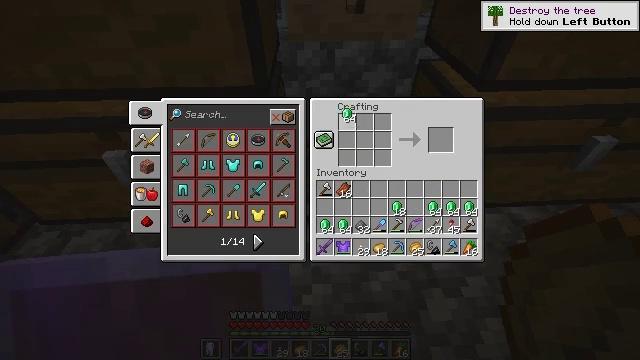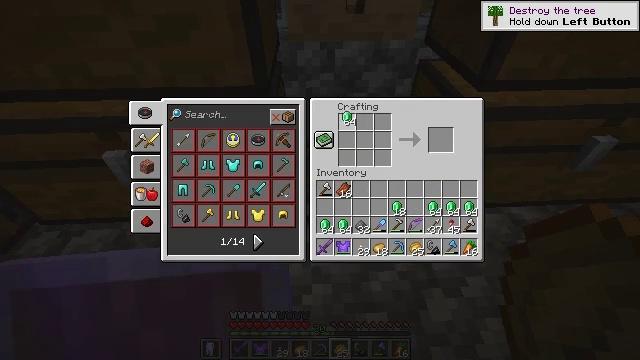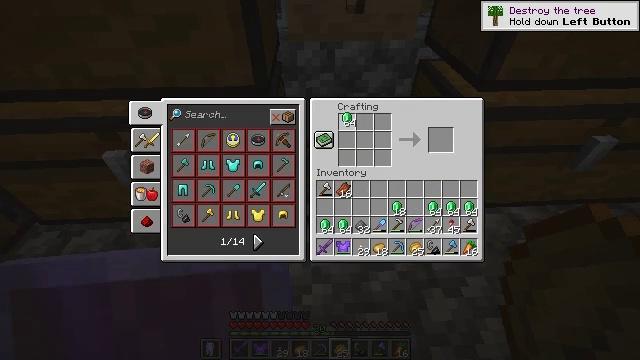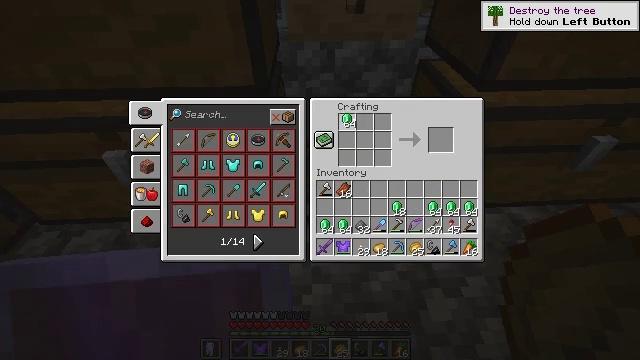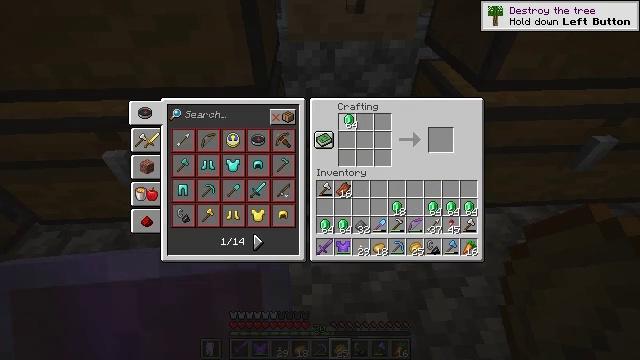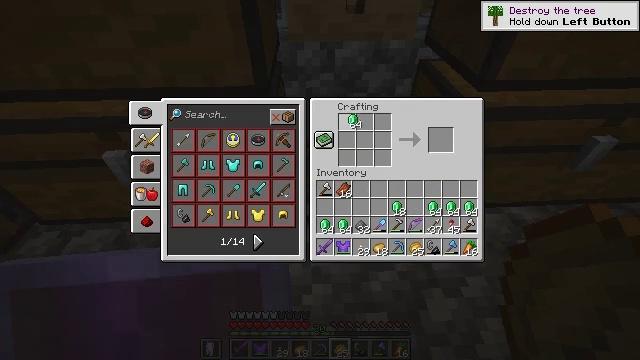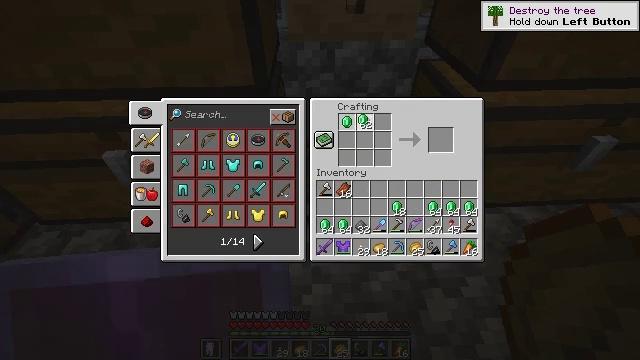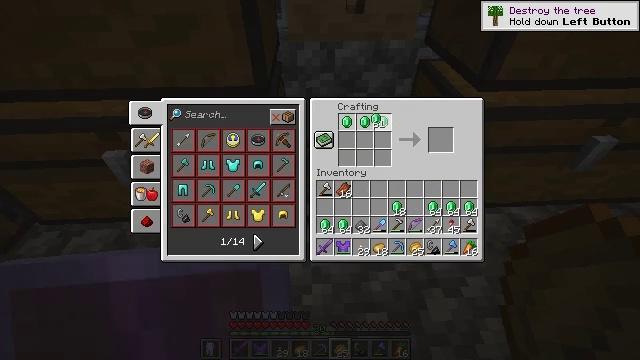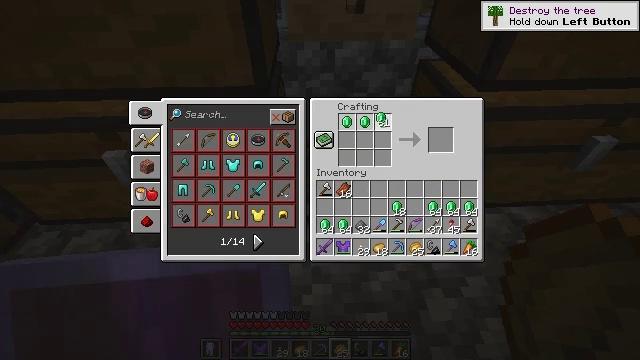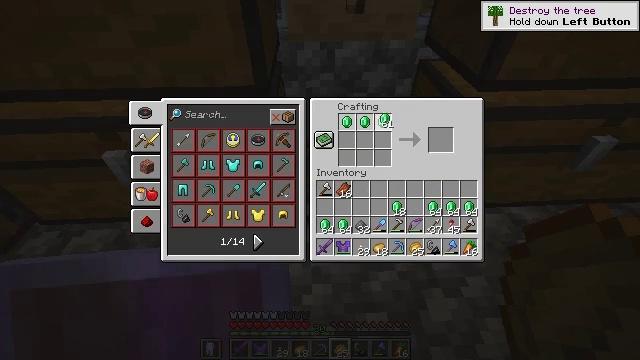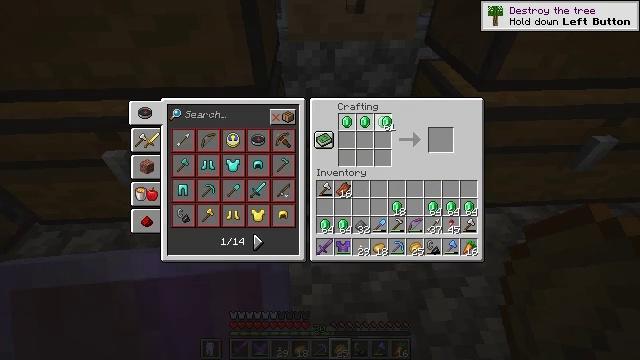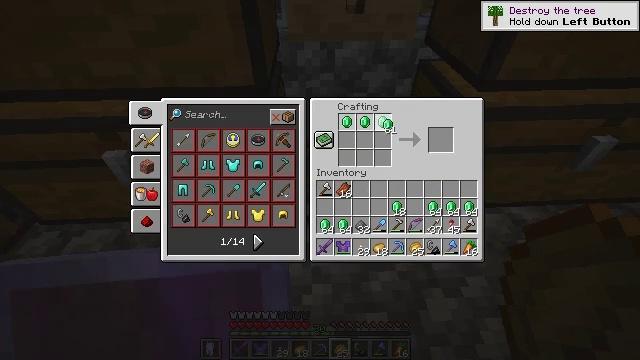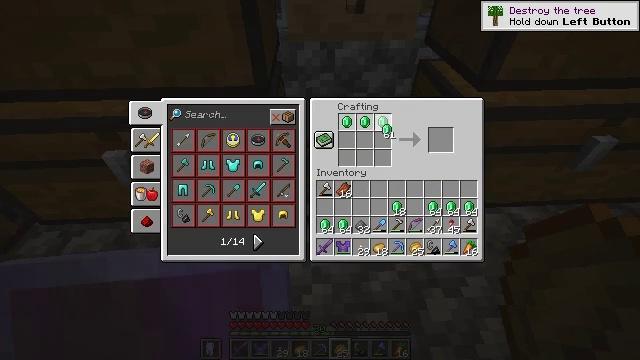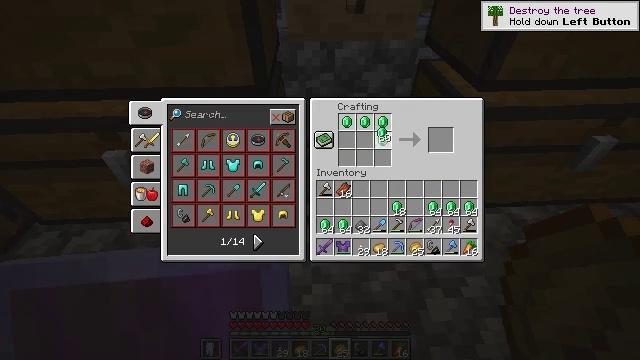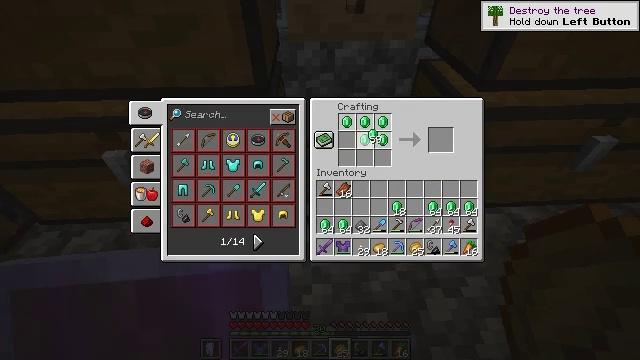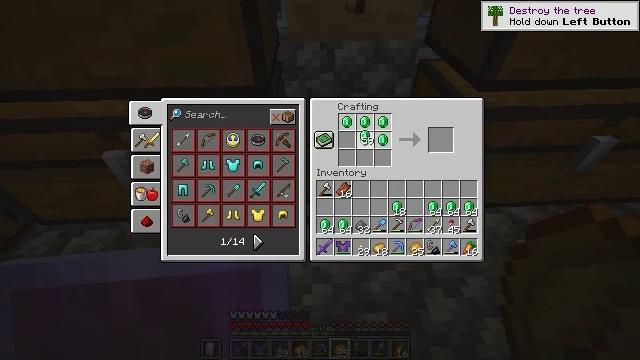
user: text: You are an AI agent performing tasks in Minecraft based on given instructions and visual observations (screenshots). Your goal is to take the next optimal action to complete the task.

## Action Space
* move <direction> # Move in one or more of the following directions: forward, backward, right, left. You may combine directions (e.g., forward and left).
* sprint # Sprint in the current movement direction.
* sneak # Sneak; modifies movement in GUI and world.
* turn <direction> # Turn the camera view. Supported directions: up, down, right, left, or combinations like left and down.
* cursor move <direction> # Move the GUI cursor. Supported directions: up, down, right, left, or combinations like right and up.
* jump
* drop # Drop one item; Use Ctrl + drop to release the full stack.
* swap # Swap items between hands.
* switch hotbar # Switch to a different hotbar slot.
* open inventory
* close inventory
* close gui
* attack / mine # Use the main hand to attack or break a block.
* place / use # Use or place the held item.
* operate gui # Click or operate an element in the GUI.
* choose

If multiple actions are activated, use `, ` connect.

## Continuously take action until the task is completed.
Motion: motion action
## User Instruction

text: Craft the emerald block at the crafting table.
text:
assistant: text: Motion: no_op
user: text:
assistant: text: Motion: no_op
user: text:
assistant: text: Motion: choose
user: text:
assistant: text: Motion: choose
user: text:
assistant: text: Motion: choose
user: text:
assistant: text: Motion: cursor move right, choose
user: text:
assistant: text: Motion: cursor move right, choose
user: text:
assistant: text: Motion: choose
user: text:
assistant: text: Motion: choose
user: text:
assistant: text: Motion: choose
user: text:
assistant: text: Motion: choose
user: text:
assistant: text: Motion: choose
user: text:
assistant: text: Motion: choose
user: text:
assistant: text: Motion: cursor move left, choose
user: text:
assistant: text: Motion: cursor move left, choose
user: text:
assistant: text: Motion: choose
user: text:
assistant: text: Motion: choose
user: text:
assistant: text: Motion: choose
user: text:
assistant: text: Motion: choose
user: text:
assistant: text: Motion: choose
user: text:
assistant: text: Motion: choose
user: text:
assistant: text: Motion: choose
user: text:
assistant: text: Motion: choose
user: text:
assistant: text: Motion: cursor move right, choose
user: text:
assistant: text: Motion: choose
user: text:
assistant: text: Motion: choose
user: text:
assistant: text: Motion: choose
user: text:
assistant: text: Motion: choose
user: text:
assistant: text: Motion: choose
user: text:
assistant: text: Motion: no_op